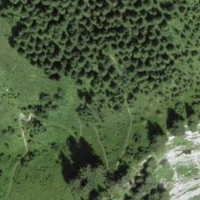
EUNIS habitat code: 23
Species observed at this site:
Astrantia major